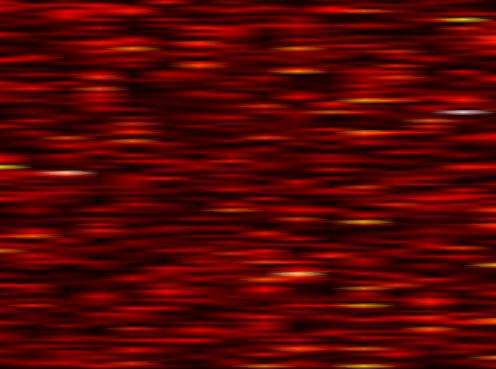
Label: OFDM